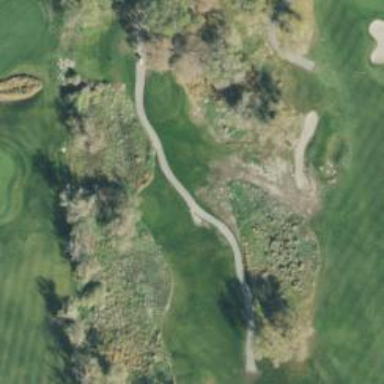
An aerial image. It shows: Service road used as golf cart path.